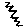
Label: zigzag